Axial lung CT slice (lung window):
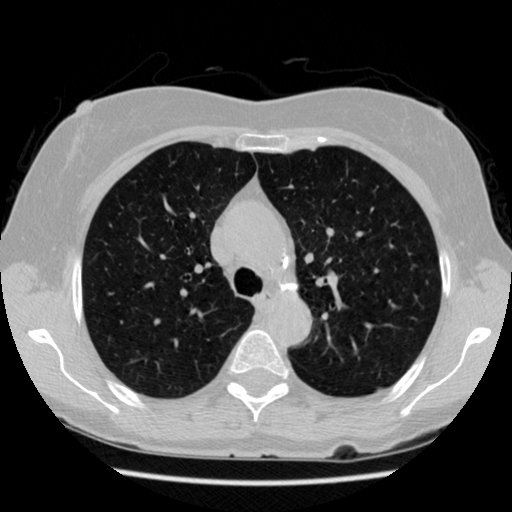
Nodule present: no